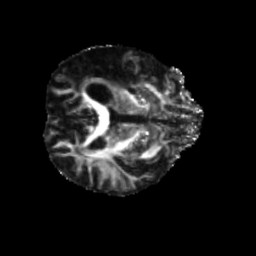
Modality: FA
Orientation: axial
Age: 70
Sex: male
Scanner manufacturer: siemens
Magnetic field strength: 3 T
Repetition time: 5.25 s
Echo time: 0.08 s